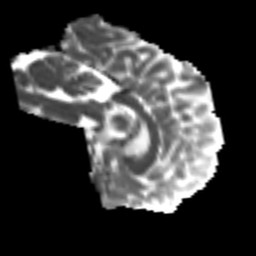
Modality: MD
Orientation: sagittal
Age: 24
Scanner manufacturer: siemens
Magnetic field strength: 3 T
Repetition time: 4.52 s
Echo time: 0.084 s